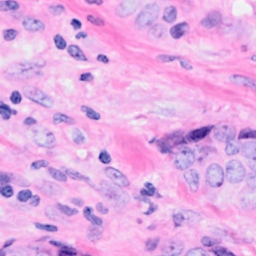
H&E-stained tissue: Breast